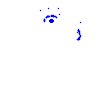
Particle: pion